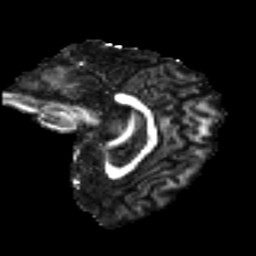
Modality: FA
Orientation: sagittal
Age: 35
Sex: female
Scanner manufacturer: ge
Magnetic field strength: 3 T
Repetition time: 7.8 s
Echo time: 0.0606 s